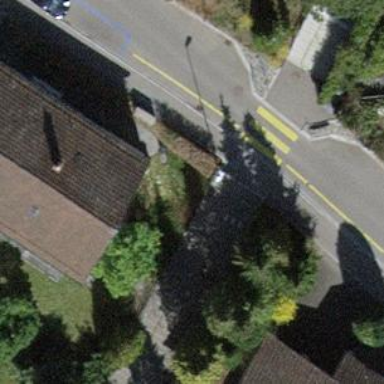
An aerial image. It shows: Asphalt road with steps and ramp.